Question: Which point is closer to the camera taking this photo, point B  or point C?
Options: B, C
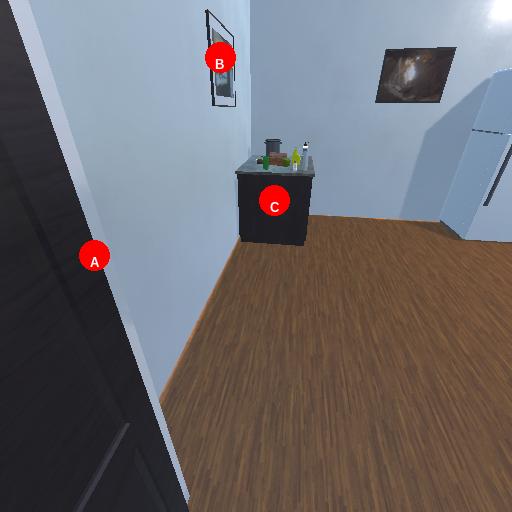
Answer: B